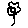
Label: flower